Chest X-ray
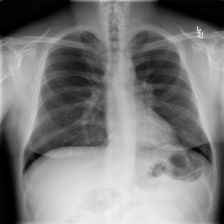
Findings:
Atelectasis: negative
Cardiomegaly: negative
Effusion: negative
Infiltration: negative
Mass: negative
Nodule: negative
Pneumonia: negative
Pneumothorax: negative
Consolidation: negative
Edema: negative
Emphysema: negative
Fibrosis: negative
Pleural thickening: negative
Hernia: negative